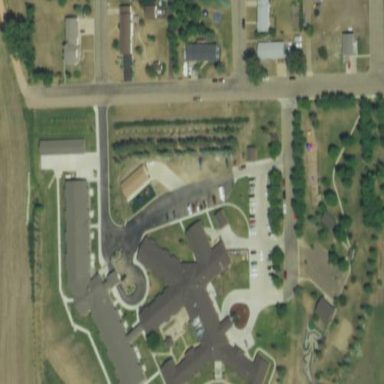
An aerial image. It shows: Clinic building.